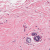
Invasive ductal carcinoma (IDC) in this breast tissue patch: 0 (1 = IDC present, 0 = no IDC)